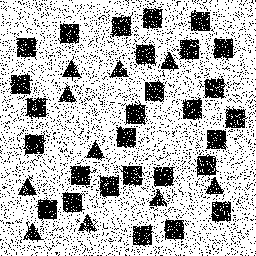
Squares: 28
Triangles: 10
Stars: 0
Total shapes: 38